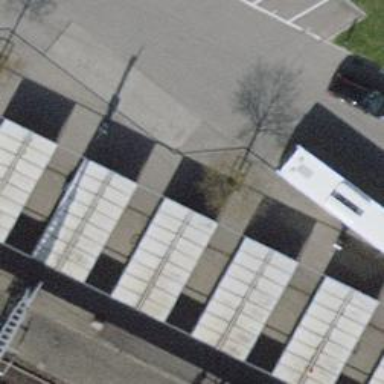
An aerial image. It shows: Building with bicycle shed for parking bikes.